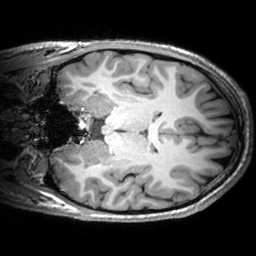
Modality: T1w
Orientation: coronal
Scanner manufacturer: siemens
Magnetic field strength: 3 T
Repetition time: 2.53 s
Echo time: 0.00299 s